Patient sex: M
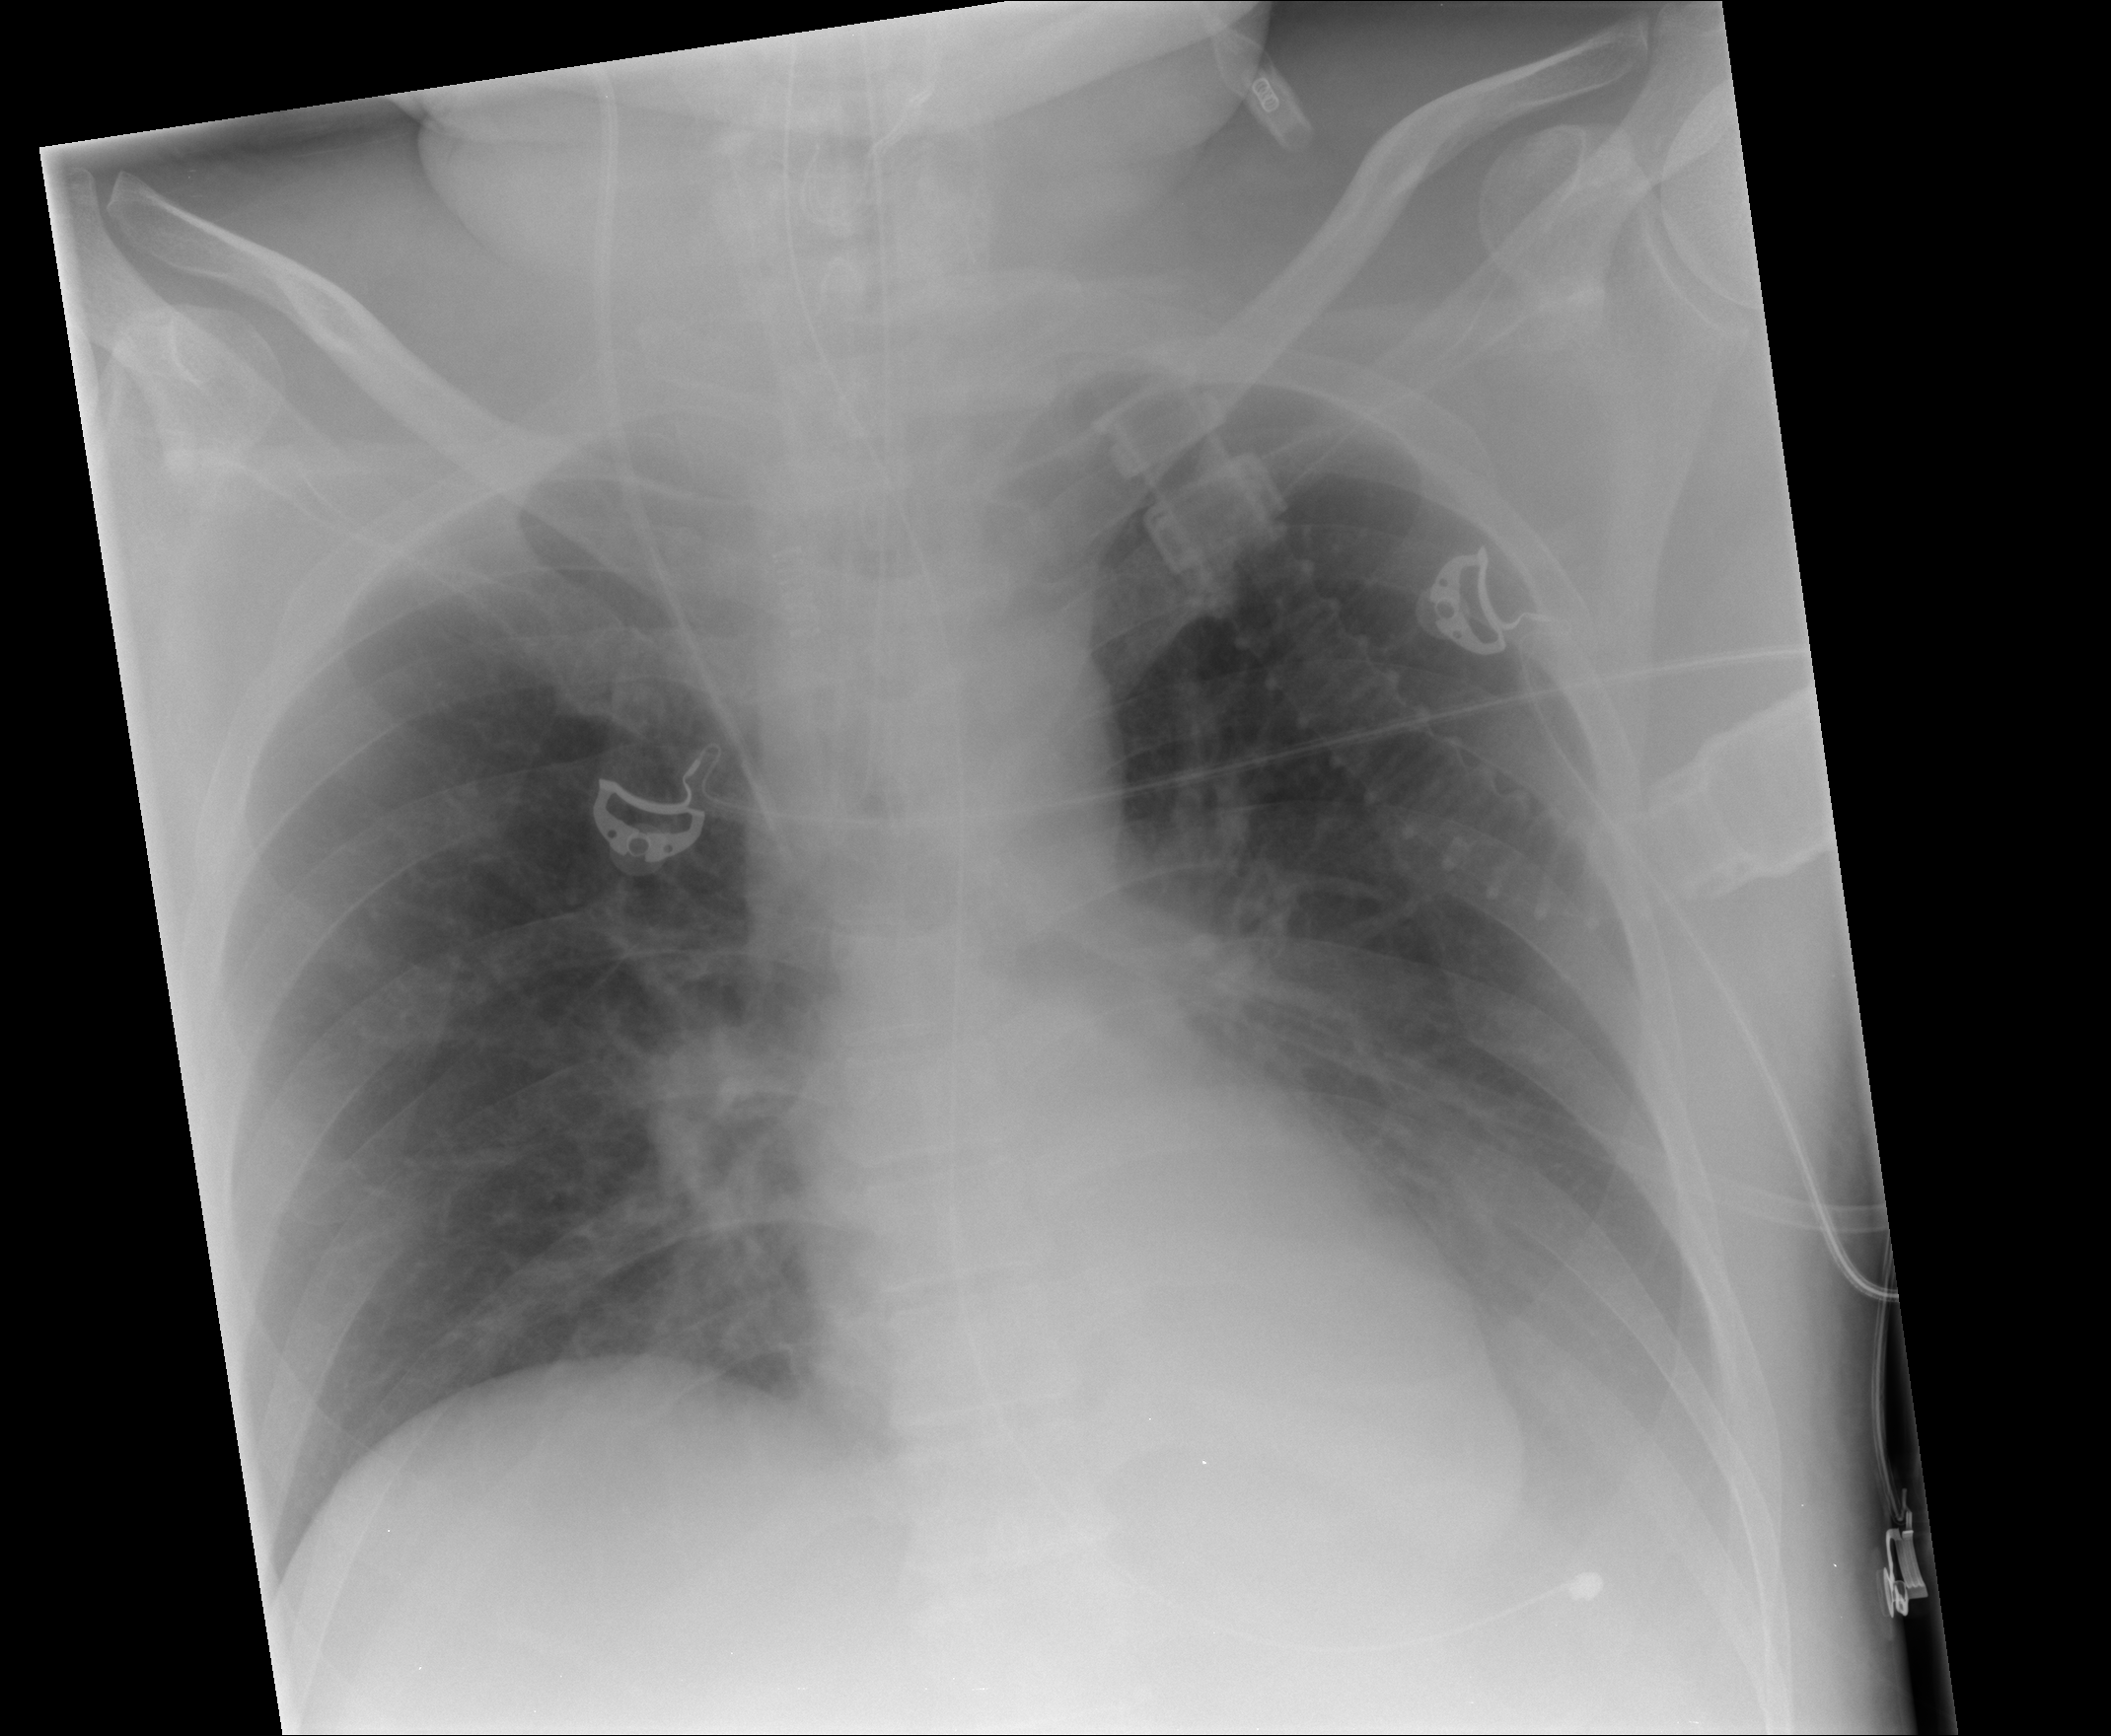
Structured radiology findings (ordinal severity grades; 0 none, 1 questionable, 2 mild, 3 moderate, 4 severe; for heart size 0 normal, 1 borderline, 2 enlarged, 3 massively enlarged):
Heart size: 0
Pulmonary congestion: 0
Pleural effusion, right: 0
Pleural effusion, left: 2
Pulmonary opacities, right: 0
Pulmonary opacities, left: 0
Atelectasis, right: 0
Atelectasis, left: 2